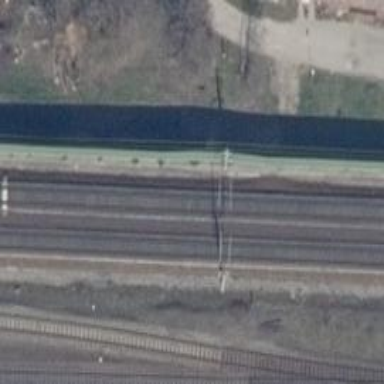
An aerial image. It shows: Milestone along the railway track with catenary mast.